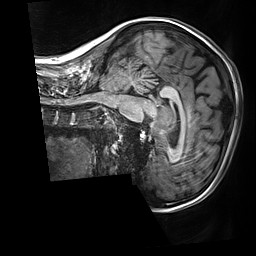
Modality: T1w
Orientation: sagittal
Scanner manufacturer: siemens
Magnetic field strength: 3 T
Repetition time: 2.5 s
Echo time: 0.00299 s